Aerial crown-view tile of a tropical tree (Barro Colorado Island, Panama), acquired 20250616:
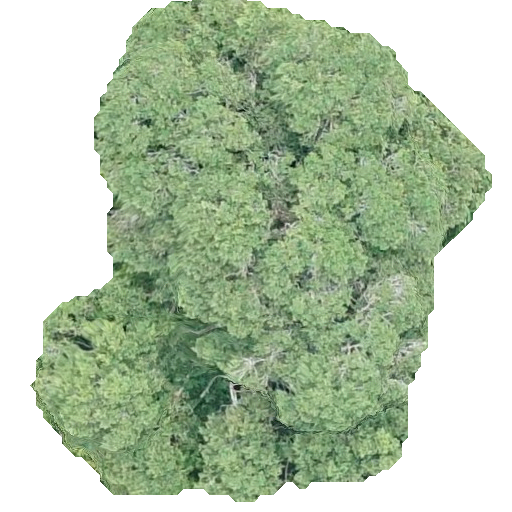
Species: Calophyllum longifolium
GBIF accepted scientific name: Calophyllum longifolium
Crown area: 235.035 m²